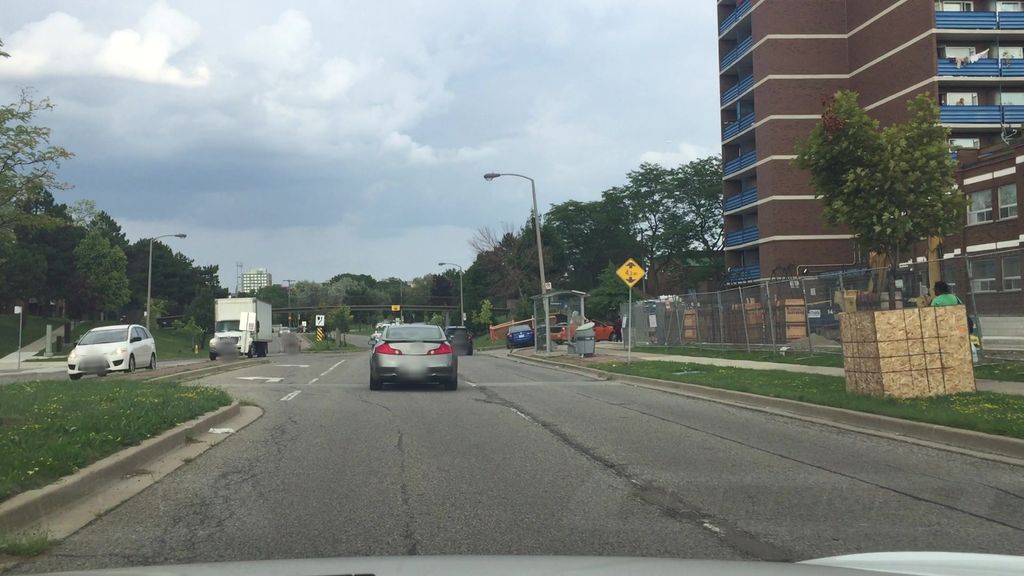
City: toronto